Field crop: maize
Growth stage: 2
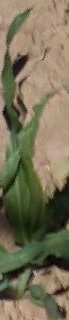
Species: maize